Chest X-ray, AP view. Patient: 80 years old, sex M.
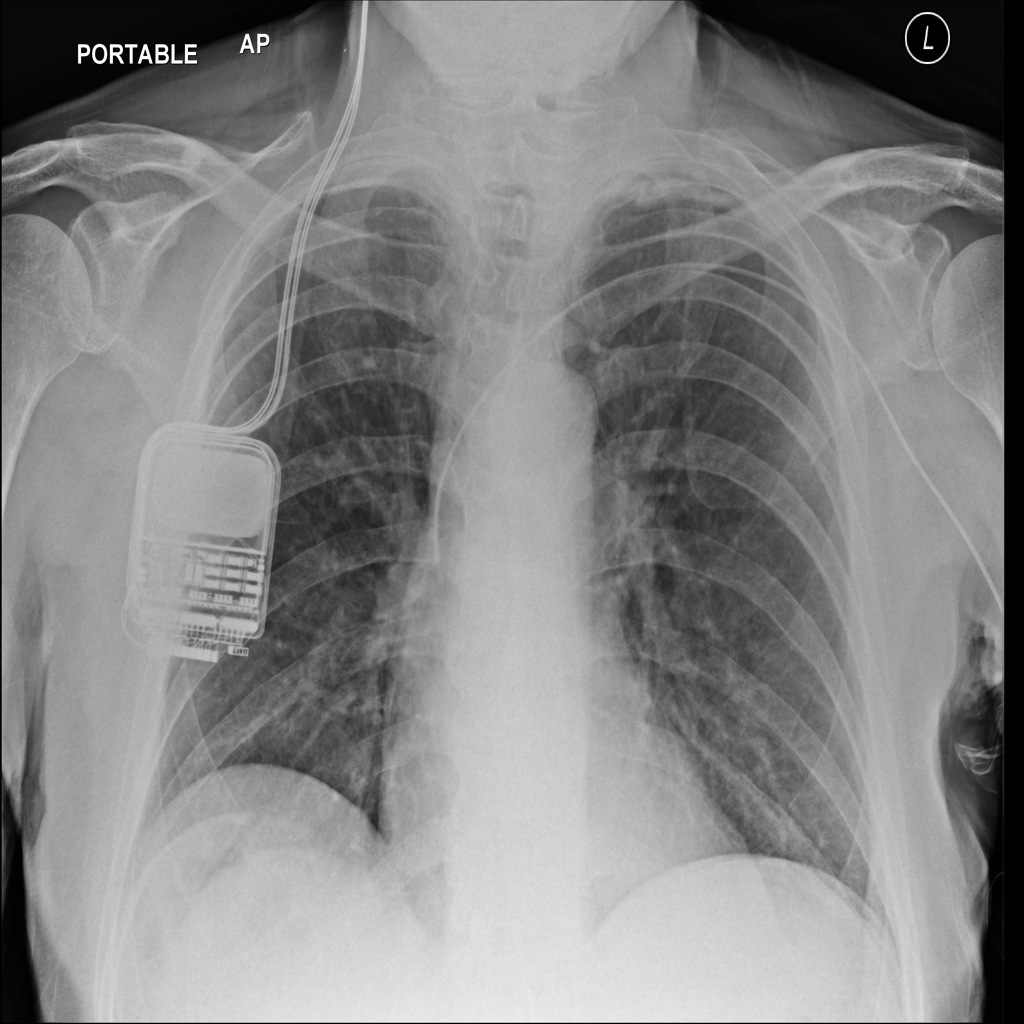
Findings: No Finding